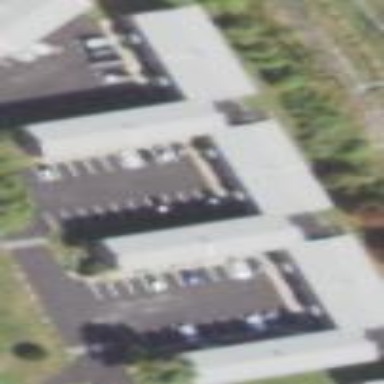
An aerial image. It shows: Building.